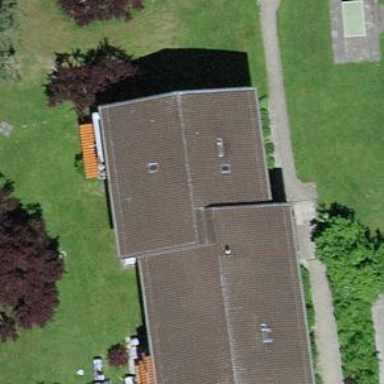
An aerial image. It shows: Residential building.